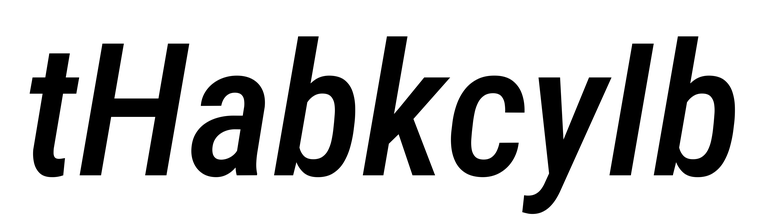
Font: Roboto-Italic_Condensed_Medium_Italic